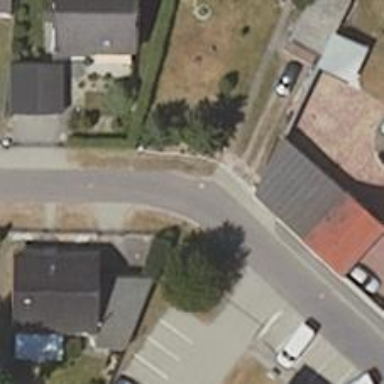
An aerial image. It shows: Residential road with paved surface and opposite cycleway.